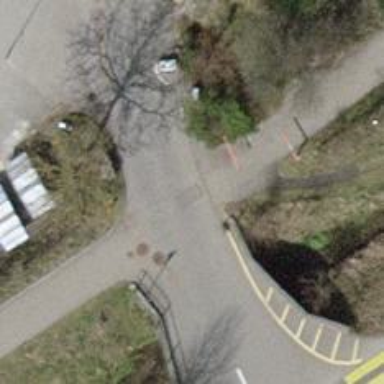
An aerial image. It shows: Asphalt footway with uncontrolled crossing and markings.